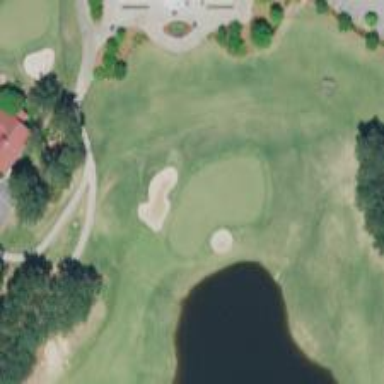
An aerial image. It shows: Golf hole.